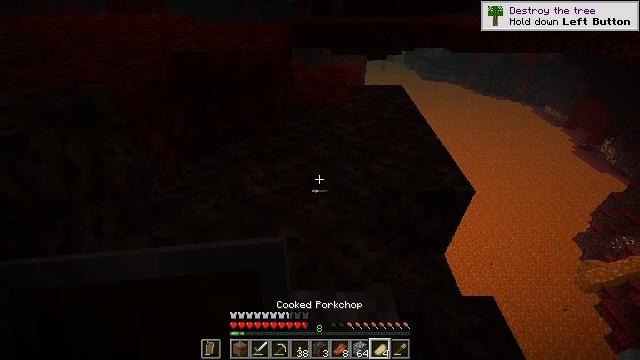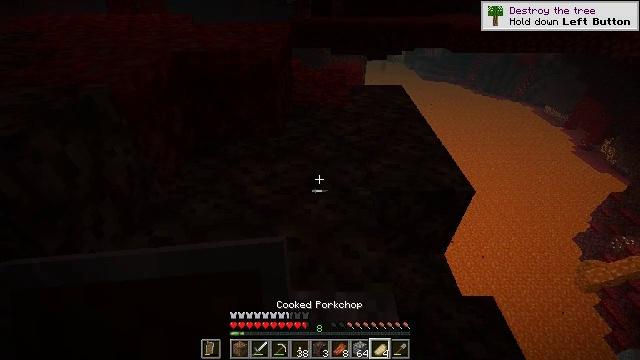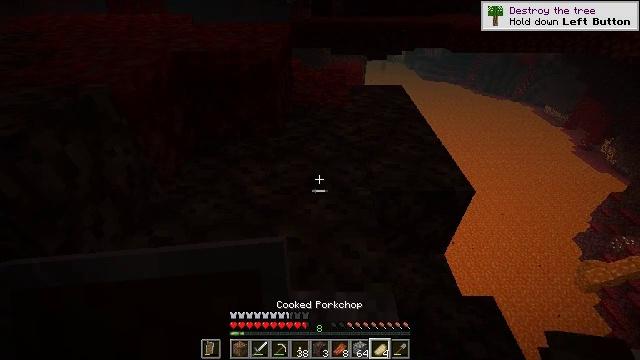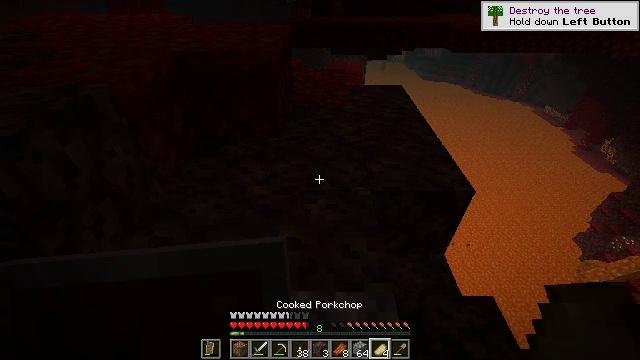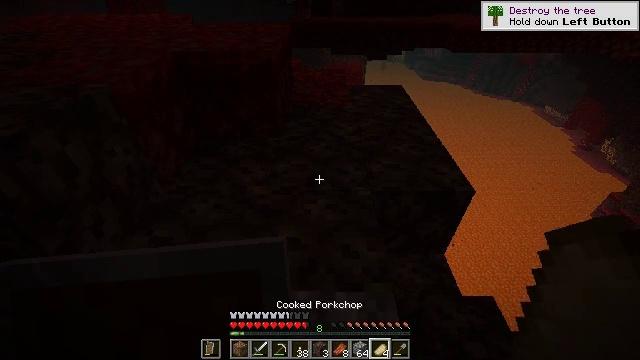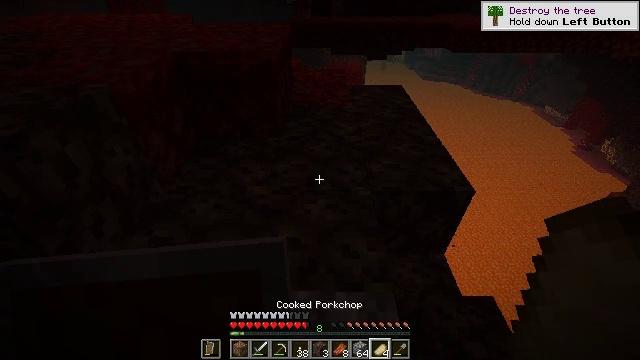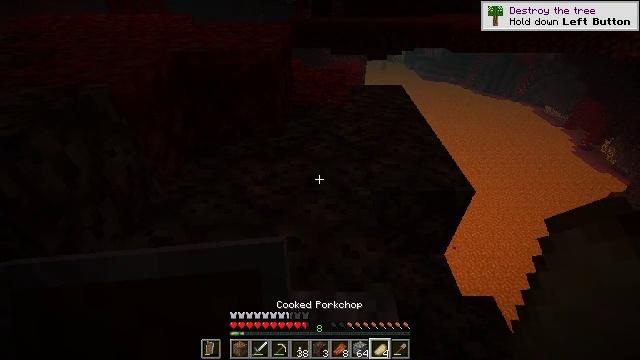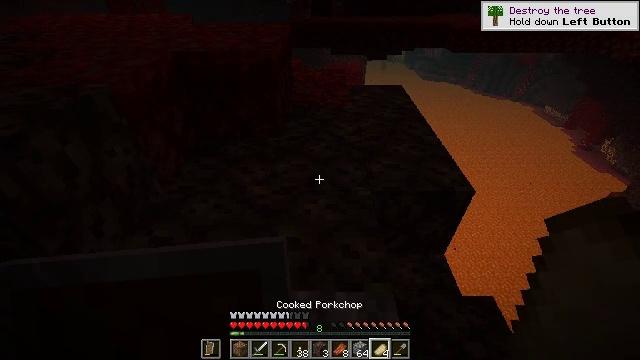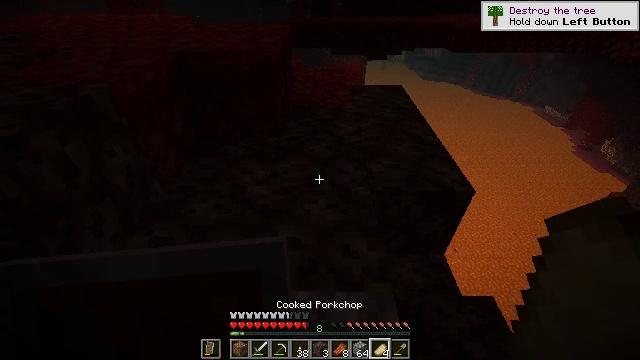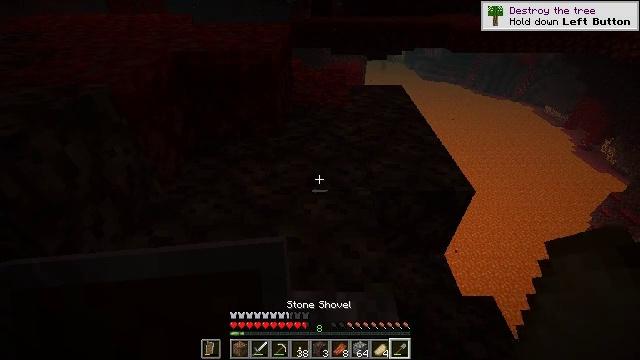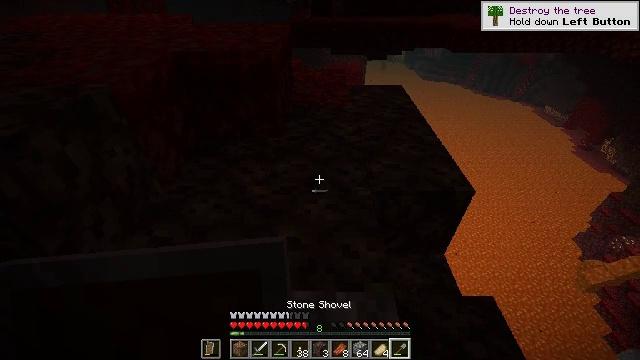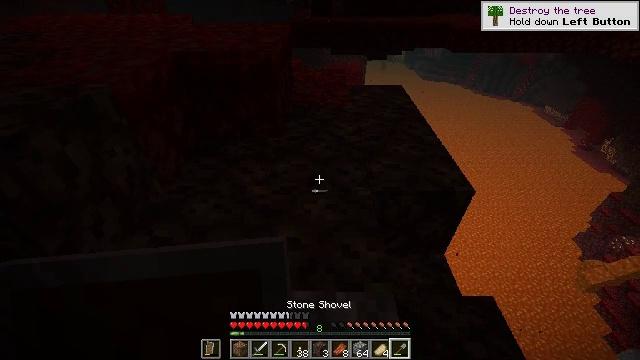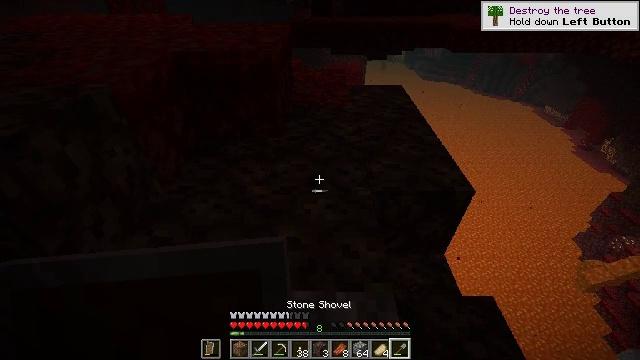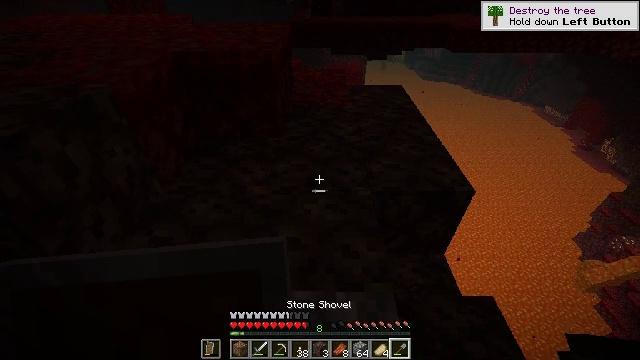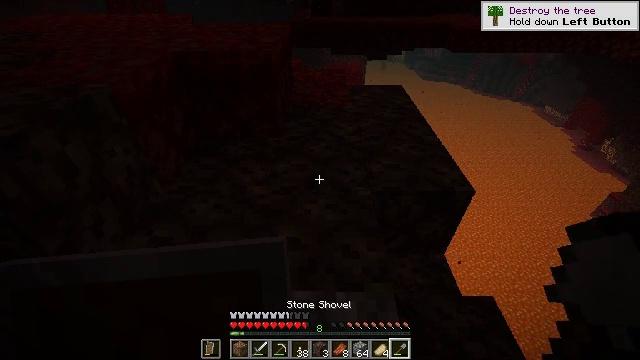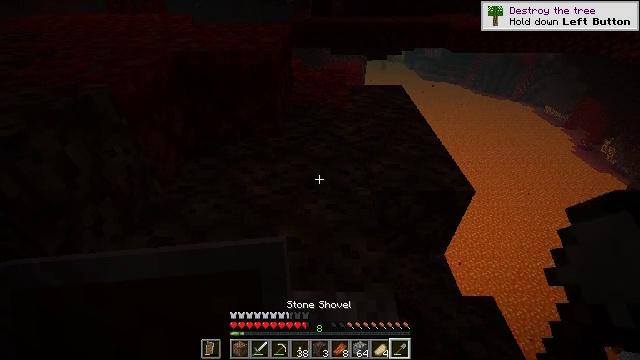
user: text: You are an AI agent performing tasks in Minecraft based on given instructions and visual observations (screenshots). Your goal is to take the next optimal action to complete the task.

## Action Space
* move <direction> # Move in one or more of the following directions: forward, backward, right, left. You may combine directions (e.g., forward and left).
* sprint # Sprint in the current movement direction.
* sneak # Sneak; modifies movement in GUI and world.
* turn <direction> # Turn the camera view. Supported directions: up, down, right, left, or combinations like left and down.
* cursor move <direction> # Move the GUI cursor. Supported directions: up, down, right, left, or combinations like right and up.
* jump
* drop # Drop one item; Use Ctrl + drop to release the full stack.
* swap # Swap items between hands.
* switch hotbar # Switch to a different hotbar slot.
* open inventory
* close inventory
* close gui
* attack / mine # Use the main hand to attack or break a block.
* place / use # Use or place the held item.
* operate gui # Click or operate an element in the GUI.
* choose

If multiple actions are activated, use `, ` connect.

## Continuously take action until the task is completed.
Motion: motion action
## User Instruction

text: Dig soul sand to use for potions.
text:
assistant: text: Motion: no_op
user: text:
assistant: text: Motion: no_op
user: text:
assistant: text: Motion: no_op
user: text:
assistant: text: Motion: no_op
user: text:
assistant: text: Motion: no_op
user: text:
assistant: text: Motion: no_op
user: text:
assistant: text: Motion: no_op
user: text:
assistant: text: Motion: no_op
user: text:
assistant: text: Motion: no_op
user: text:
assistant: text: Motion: no_op
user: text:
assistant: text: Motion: no_op
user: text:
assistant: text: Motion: no_op
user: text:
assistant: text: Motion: no_op
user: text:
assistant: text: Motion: no_op
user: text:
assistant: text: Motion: no_op
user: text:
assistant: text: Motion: no_op
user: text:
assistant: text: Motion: attack / mine
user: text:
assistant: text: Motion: attack / mine
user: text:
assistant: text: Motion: attack / mine
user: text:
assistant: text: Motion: attack / mine
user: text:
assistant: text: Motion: attack / mine
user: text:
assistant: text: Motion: attack / mine
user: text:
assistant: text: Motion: attack / mine
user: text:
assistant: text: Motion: attack / mine
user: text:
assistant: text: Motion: no_op
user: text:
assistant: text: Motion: no_op
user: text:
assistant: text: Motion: turn left and down
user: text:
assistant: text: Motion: turn left and down
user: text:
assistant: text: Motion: turn down
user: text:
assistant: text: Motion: attack / mine